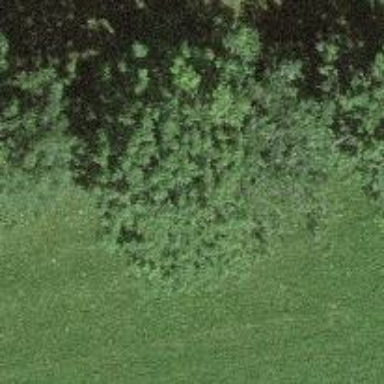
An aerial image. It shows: Single tag "natural: tree."